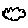
Label: cloud